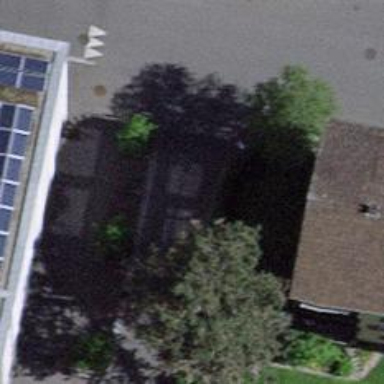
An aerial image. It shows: Bicycle parking facility.